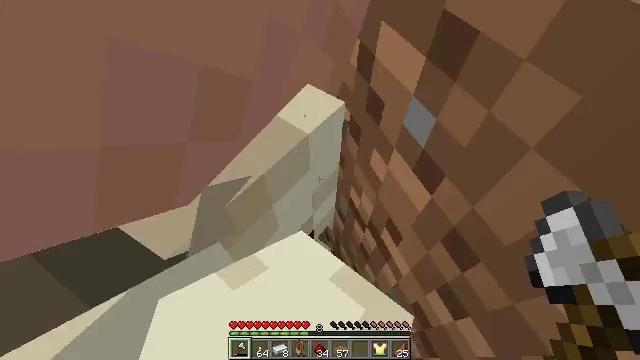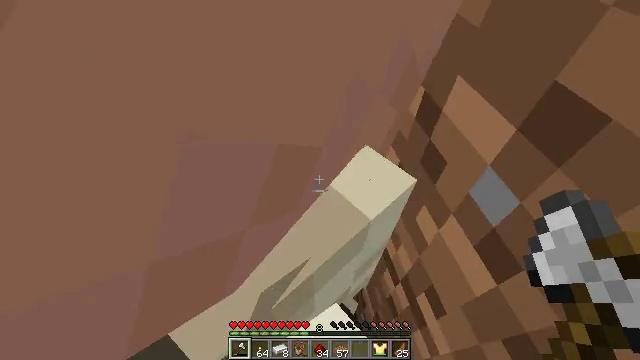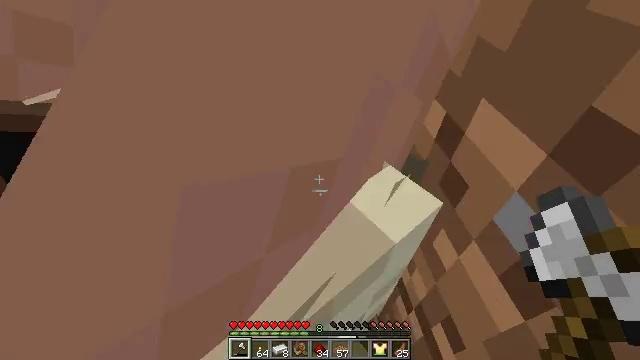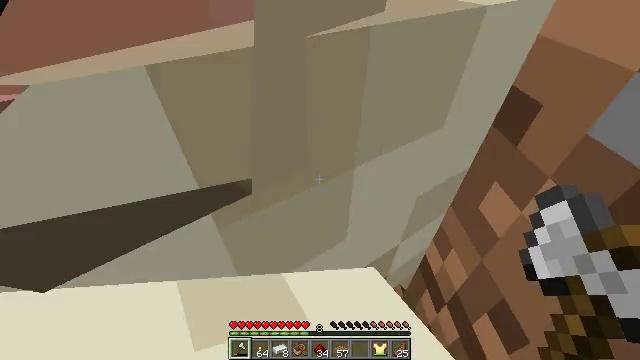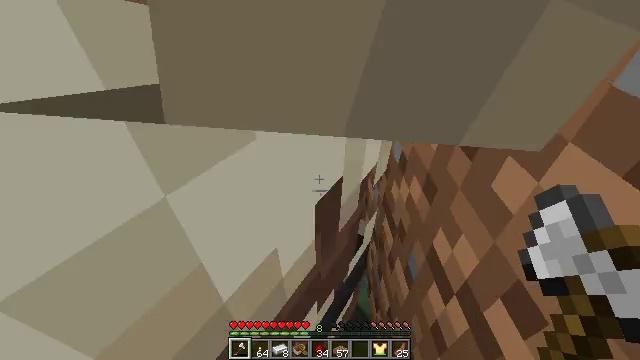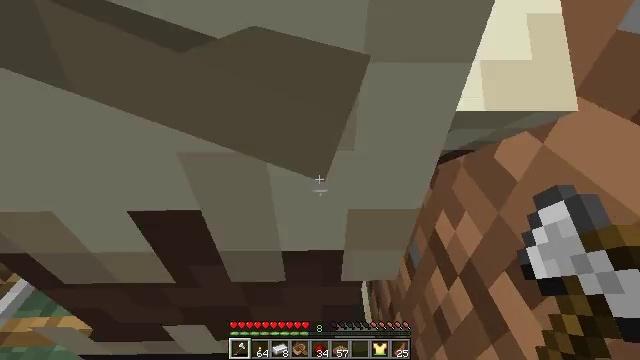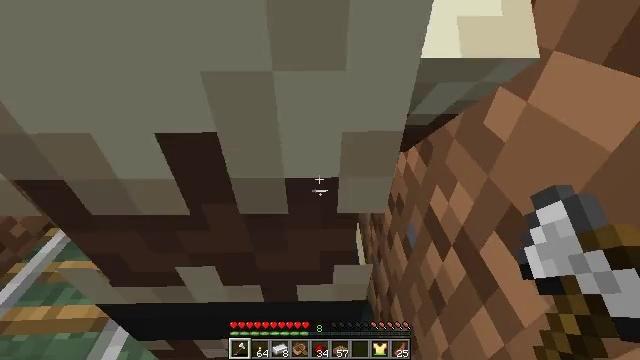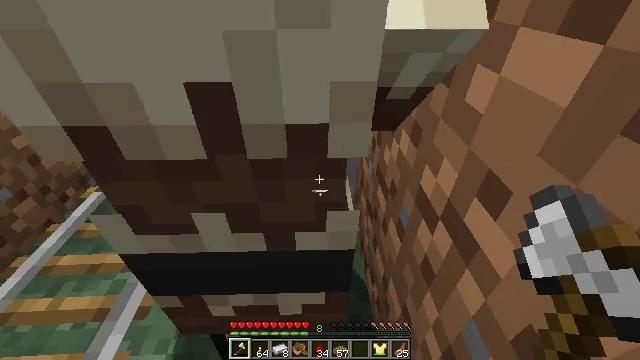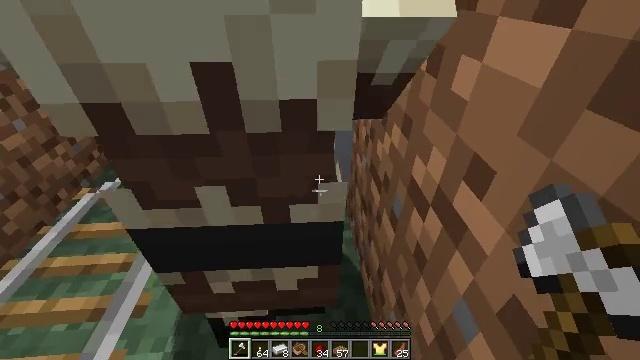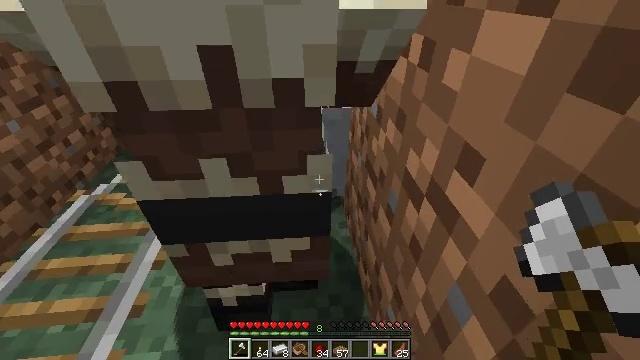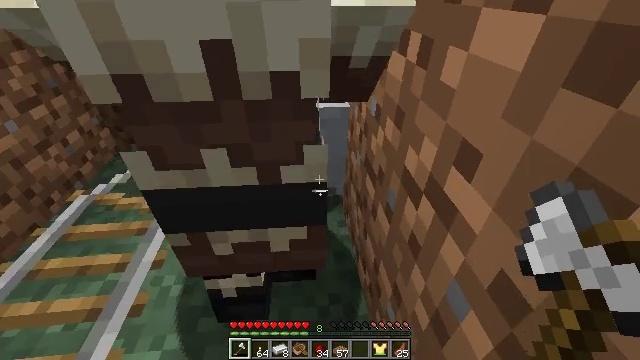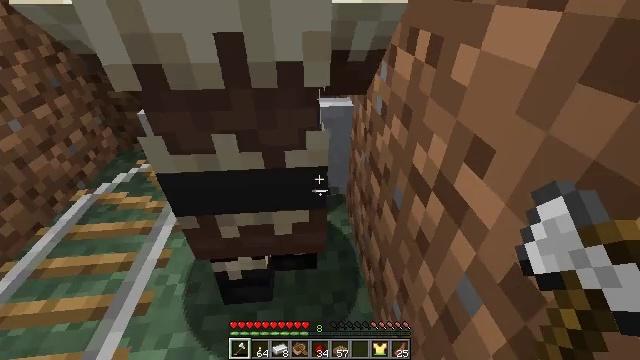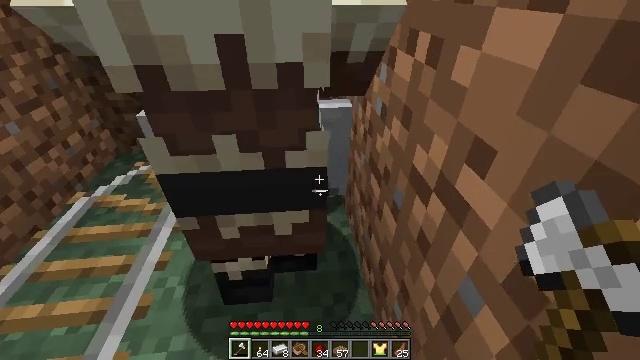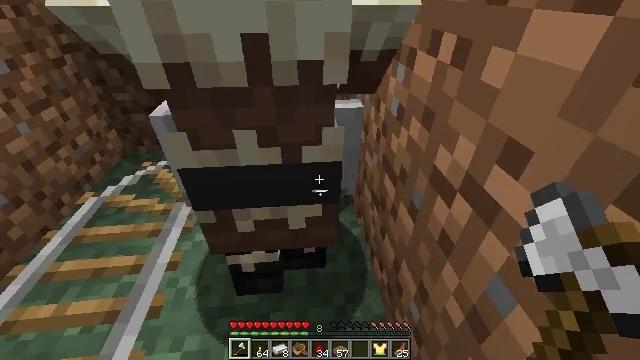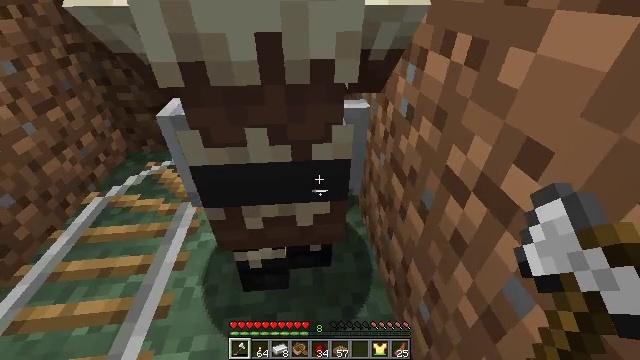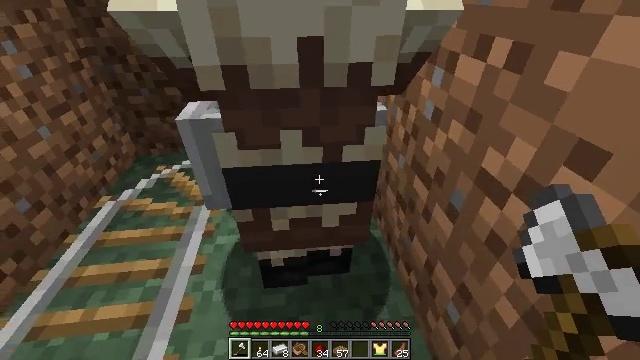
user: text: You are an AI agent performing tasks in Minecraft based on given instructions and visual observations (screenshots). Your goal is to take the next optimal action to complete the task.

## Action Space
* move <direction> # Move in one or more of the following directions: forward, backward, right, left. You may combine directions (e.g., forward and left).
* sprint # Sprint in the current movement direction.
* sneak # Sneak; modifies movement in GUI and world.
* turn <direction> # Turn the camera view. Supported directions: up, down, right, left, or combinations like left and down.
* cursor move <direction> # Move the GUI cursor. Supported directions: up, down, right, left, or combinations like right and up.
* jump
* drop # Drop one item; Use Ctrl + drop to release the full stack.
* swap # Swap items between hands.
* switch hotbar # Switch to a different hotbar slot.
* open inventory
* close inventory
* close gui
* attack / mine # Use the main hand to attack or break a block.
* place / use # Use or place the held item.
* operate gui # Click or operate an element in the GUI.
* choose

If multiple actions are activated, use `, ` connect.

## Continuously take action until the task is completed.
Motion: motion action
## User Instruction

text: Attack the glass to break it.
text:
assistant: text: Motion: turn left and up
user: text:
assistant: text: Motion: sneak, turn left and up
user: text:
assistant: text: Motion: sneak, turn left and up
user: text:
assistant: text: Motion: sneak, turn left and up
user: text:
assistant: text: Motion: sneak, turn up
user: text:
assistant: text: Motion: sneak
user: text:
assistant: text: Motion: sneak
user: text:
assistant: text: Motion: sneak, turn right
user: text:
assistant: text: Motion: sneak, turn right
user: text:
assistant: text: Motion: sneak
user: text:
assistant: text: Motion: move left, sneak
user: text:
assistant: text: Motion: move left, sneak
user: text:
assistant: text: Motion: move left, sneak
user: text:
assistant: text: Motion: move left, sneak
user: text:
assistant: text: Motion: move left, sneak
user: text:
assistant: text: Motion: sneak, turn right and up
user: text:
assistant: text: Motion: sneak, turn right and up
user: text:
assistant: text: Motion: sneak, turn left and up
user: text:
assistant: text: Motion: sneak
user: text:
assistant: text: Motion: sneak
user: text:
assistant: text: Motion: move forward and move left, sneak
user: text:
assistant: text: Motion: move forward and move left, sneak
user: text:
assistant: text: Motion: move forward and move left, sneak
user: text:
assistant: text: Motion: move forward and move left, sneak, turn right
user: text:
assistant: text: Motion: move forward, sneak, turn right
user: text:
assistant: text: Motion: move forward, sneak
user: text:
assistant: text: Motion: move forward, sneak
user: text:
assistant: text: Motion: move forward, sneak
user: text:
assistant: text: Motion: move forward, sneak
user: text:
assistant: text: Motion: move forward, sneak